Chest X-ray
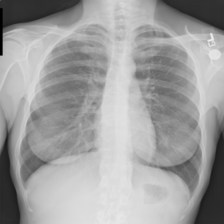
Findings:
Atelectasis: negative
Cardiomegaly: negative
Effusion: negative
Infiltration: negative
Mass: negative
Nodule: negative
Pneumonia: negative
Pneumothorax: negative
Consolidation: negative
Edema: negative
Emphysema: negative
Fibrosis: negative
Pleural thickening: negative
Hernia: negative